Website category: auto
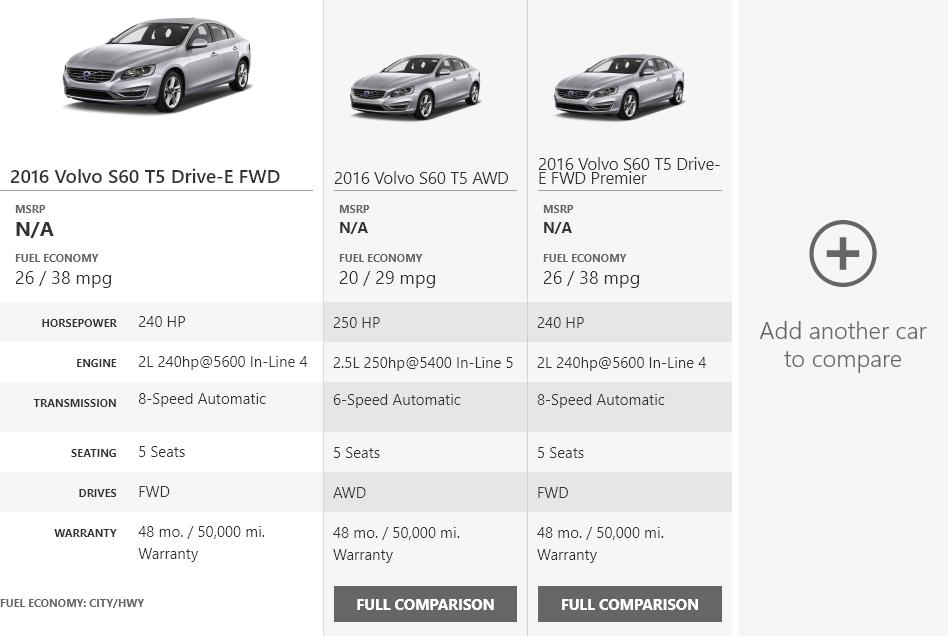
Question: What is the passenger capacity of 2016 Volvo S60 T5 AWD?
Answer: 5 Seats

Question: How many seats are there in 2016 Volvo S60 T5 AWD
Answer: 5 Seats

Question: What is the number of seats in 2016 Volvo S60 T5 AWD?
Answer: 5 Seats

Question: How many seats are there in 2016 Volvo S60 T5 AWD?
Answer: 5 Seats

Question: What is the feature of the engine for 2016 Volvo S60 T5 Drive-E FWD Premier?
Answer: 2L 240hp@5600 In-Line 4

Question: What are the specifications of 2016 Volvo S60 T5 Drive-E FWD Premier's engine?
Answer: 2L 240hp@5600 In-Line 4

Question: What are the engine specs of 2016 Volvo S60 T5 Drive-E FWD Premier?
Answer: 2L 240hp@5600 In-Line 4

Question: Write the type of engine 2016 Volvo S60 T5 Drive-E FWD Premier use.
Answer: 2L 240hp@5600 In-Line 4

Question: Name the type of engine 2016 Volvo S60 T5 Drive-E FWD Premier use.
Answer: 2L 240hp@5600 In-Line 4

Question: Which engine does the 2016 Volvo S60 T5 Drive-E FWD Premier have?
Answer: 2L 240hp@5600 In-Line 4

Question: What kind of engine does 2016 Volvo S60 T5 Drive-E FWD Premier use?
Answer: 2L 240hp@5600 In-Line 4

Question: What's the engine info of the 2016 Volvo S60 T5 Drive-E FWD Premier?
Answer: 2L 240hp@5600 In-Line 4

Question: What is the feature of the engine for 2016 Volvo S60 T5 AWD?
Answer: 2.5L 250hp@5400 In-Line 5

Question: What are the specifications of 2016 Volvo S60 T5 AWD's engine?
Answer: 2.5L 250hp@5400 In-Line 5

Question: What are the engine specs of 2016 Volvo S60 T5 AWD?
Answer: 2.5L 250hp@5400 In-Line 5

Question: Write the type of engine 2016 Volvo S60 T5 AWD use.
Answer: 2.5L 250hp@5400 In-Line 5

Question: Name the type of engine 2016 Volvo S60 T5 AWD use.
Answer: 2.5L 250hp@5400 In-Line 5

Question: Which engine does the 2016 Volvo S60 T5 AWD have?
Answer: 2.5L 250hp@5400 In-Line 5

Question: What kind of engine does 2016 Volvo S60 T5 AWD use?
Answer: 2.5L 250hp@5400 In-Line 5

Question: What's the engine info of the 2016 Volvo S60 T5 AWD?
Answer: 2.5L 250hp@5400 In-Line 5

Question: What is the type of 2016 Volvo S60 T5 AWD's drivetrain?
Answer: AWD

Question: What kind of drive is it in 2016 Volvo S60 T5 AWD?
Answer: AWD

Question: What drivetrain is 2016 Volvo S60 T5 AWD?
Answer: AWD

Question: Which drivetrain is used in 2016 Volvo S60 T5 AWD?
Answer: AWD

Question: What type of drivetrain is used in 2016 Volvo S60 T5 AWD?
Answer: AWD

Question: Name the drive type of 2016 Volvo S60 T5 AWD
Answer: AWD

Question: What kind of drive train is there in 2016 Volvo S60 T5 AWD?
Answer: AWD

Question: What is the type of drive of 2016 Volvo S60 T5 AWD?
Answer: AWD

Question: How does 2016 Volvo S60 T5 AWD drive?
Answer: AWD

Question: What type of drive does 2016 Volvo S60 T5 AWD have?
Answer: AWD

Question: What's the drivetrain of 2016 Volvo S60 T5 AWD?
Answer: AWD

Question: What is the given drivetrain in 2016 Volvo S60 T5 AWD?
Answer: AWD

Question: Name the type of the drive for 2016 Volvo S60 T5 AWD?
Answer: AWD

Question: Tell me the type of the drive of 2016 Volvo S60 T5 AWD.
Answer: AWD

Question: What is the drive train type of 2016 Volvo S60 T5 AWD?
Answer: AWD

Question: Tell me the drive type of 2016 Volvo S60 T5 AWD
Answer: AWD

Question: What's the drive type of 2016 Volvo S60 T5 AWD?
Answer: AWD

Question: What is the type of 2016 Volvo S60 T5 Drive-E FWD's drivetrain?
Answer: FWD

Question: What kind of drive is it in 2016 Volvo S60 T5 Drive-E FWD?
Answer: FWD

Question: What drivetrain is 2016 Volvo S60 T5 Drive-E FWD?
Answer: FWD

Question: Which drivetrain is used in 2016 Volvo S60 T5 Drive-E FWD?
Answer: FWD

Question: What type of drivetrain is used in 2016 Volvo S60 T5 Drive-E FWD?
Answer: FWD

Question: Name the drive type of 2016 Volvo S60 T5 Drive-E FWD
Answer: FWD

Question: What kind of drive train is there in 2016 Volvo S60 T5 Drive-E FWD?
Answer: FWD

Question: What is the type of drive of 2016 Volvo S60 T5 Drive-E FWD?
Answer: FWD

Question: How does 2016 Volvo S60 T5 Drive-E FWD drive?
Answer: FWD

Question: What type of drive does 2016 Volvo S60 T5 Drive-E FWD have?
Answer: FWD

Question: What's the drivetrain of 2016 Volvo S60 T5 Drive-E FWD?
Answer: FWD

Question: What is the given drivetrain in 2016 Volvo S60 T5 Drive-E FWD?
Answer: FWD

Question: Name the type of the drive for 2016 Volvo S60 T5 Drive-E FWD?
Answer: FWD

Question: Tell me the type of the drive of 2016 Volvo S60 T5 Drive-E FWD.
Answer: FWD

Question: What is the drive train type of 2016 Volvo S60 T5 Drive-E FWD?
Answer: FWD

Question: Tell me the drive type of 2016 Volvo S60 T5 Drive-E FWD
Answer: FWD

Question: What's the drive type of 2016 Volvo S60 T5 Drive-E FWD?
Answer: FWD

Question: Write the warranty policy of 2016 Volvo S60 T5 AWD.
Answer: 48 mo. / 50,000 mi. Warranty

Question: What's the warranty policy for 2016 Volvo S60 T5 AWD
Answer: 48 mo. / 50,000 mi. Warranty

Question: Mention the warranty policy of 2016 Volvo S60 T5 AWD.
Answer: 48 mo. / 50,000 mi. Warranty

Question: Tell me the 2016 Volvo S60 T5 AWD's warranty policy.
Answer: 48 mo. / 50,000 mi. Warranty